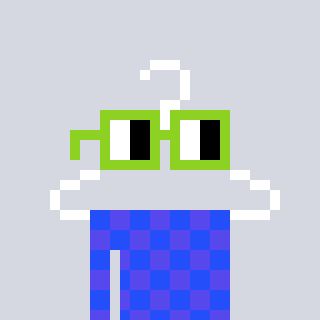
a pixel art character with square light green glasses, a hanger-shaped head and a computerblue-colored body on a cool background